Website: walmart
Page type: billing-address
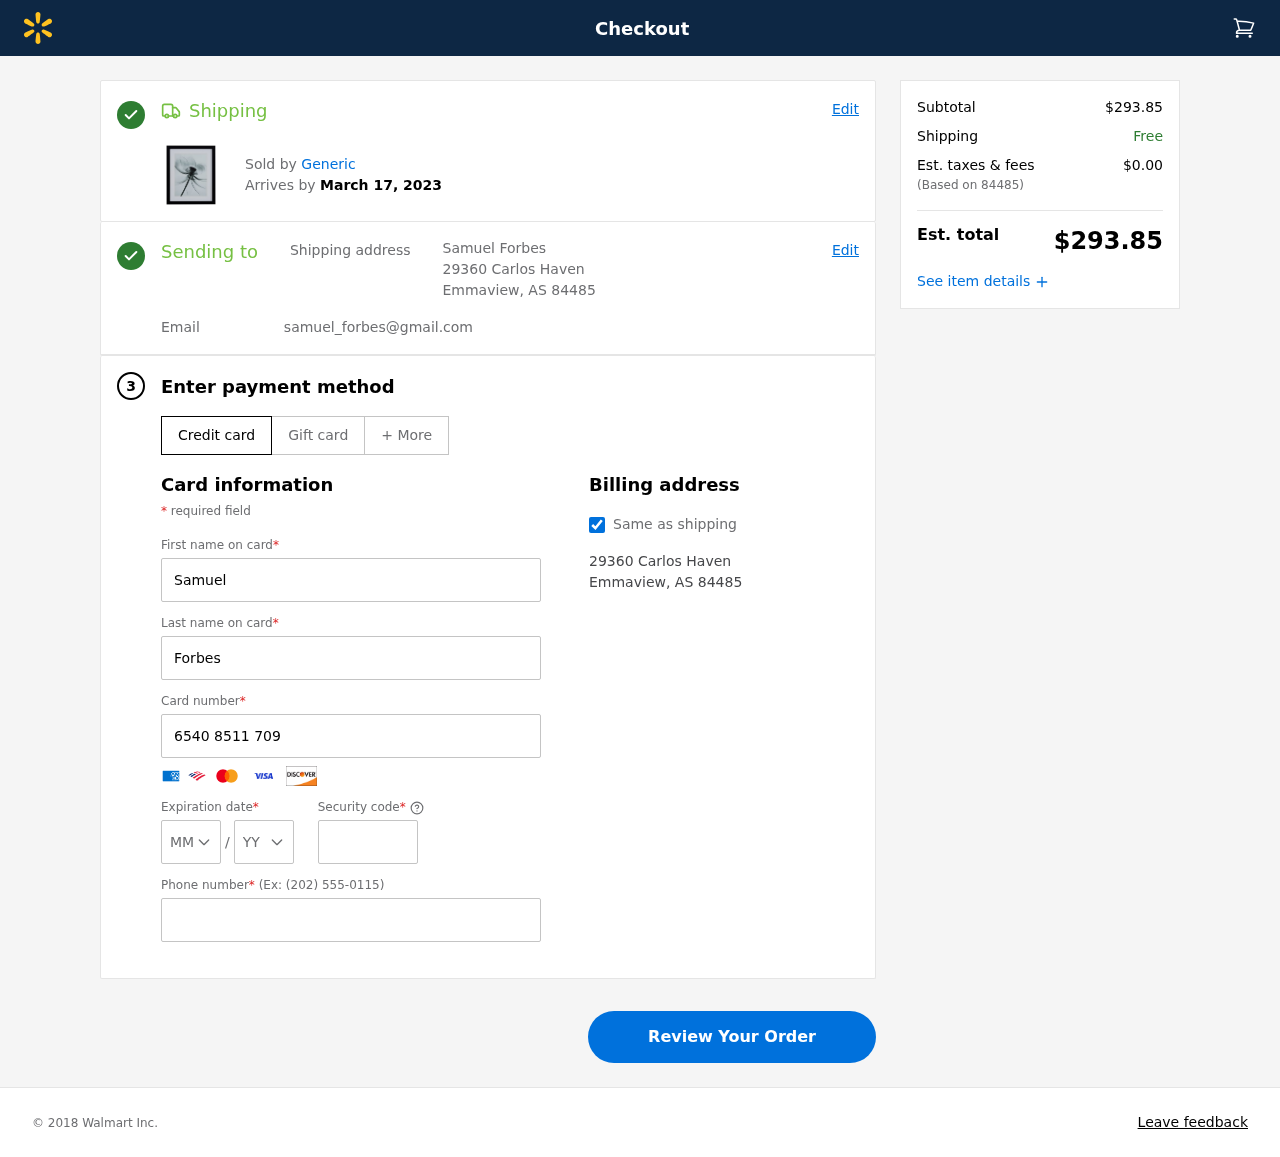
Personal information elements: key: PII_CARD_CVV
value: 391
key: PII_CARD_EXPIRY_MONTH
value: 01
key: PII_CARD_EXPIRY_YEAR
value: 30
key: PII_CARD_NUMBER
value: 6540 8511 7094 5935
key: PII_CITY_STATE_ZIP
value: Emmaview, AS 84485
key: PII_EMAIL
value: samuel_forbes@gmail.com
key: PII_FIRSTNAME
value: Samuel
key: PII_FULLNAME
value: Samuel Forbes
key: PII_LASTNAME
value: Forbes
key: PII_PHONE
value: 7363426604
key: PII_POSTCODE
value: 84485
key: PII_STREET
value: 29360 Carlos Haven
Product elements: key: PRODUCT1_BRAND
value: Generic
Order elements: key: ORDER_DELIVERY_DATE
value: March 17, 2023
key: ORDER_SUBTOTAL
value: $293.85
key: ORDER_TAX
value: $0.00
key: ORDER_TOTAL
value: $293.85